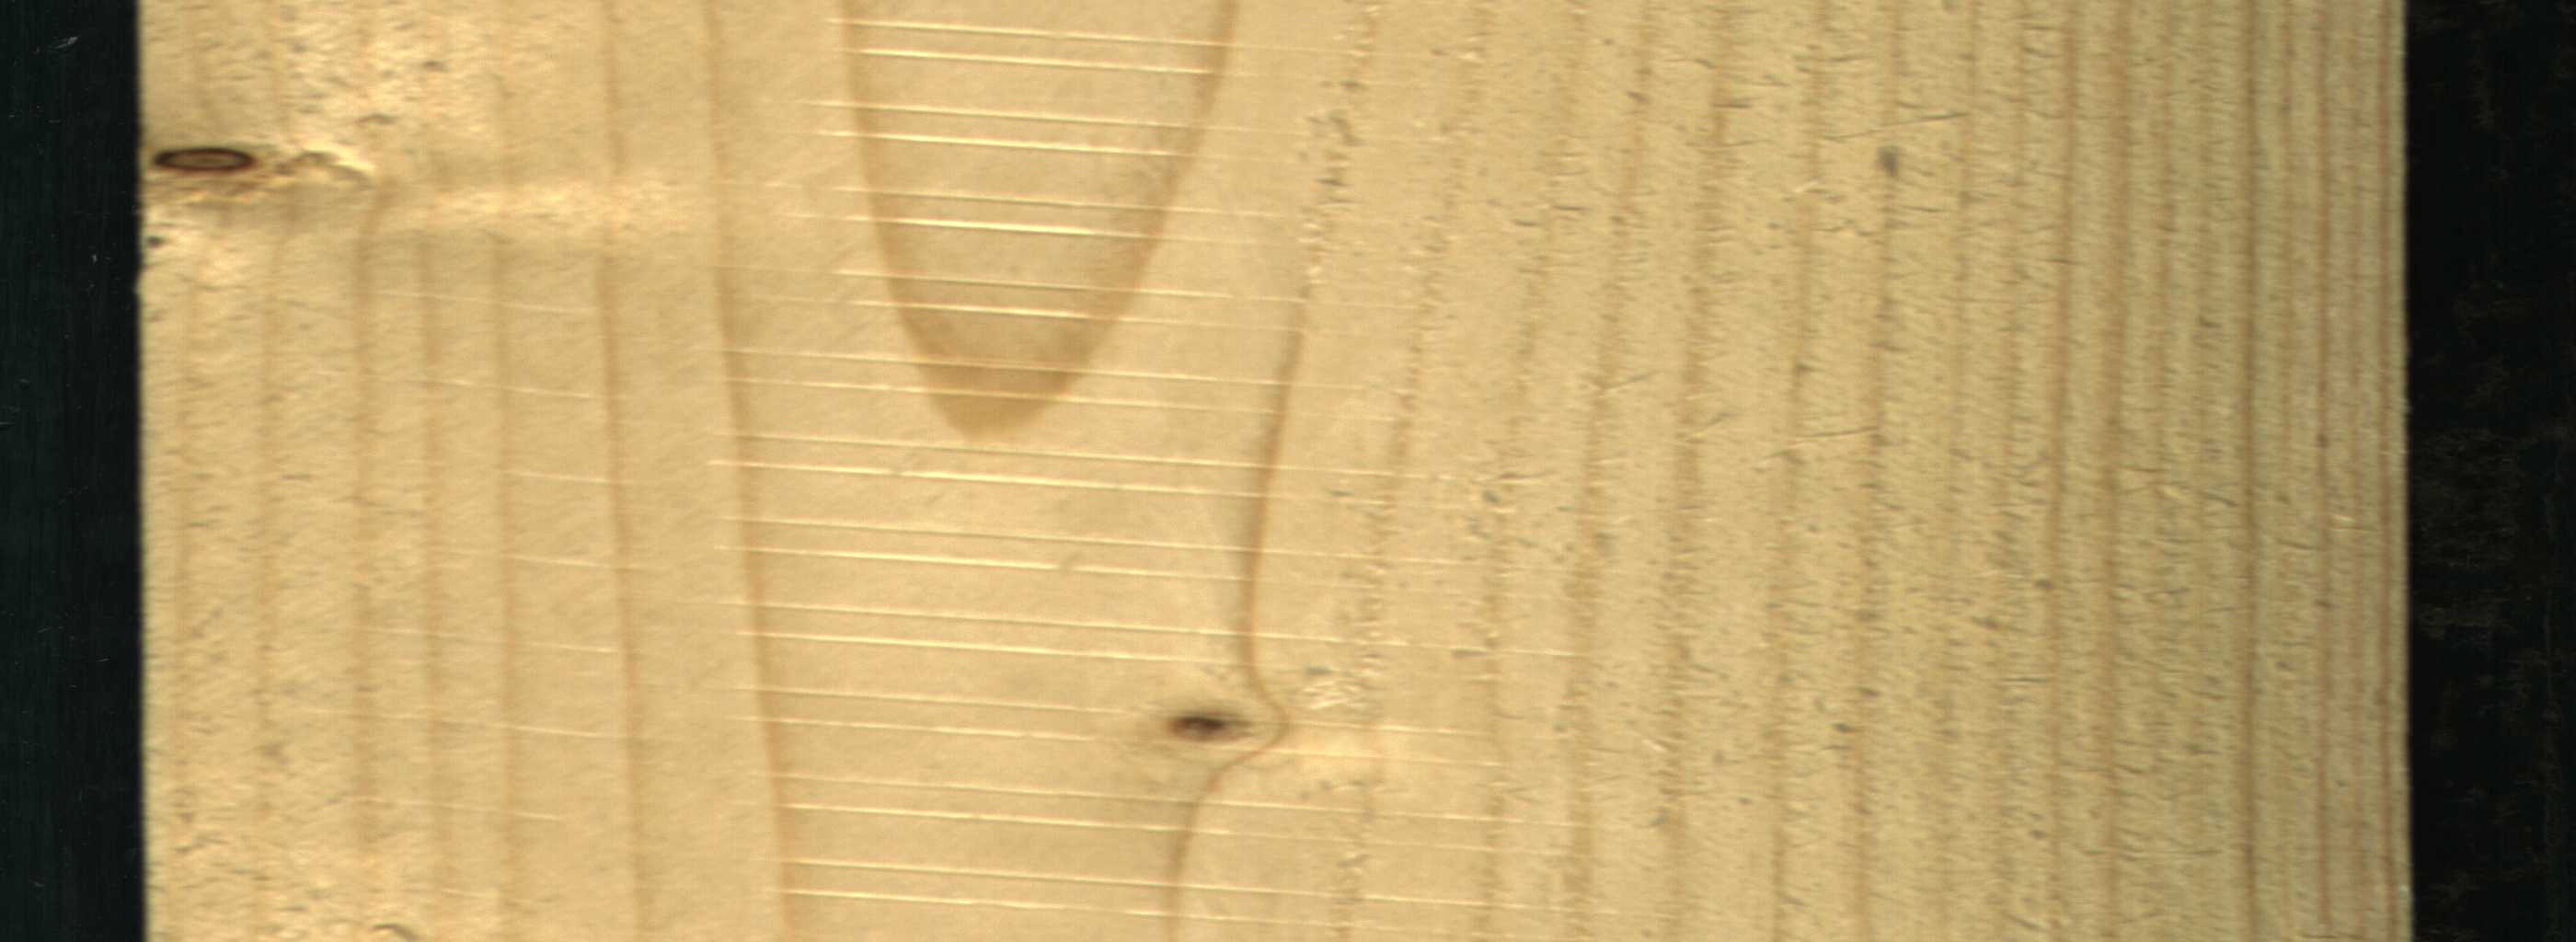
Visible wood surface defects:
Live_Knot
Live_Knot